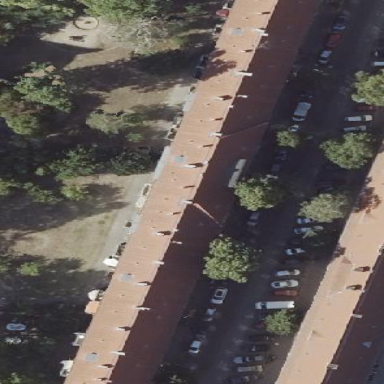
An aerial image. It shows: Residential building with gabled roof.